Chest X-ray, AP view. Patient: 75 years old, sex F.
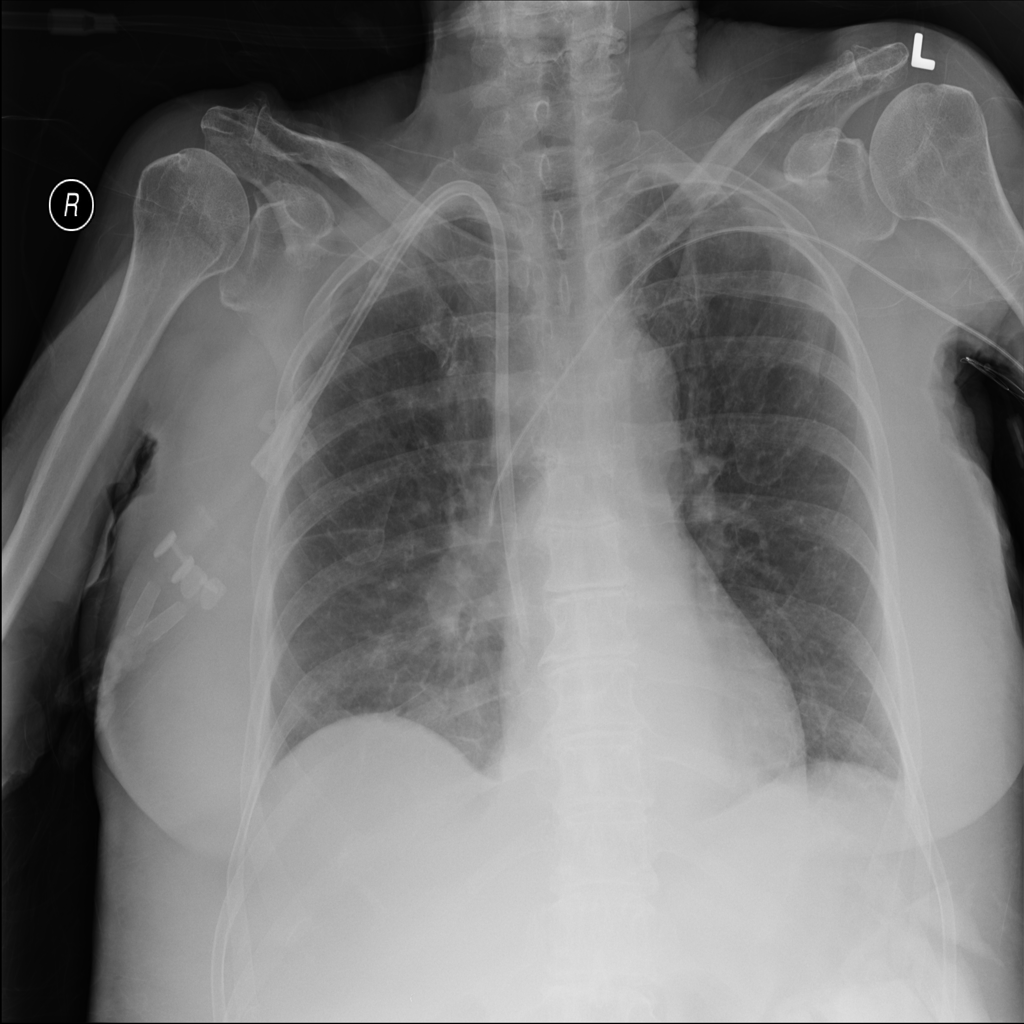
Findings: Edema, Effusion